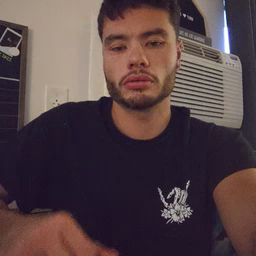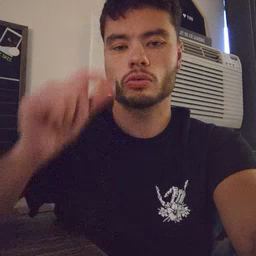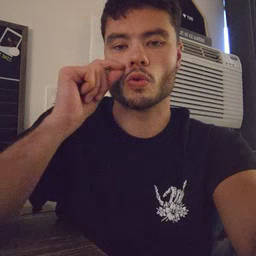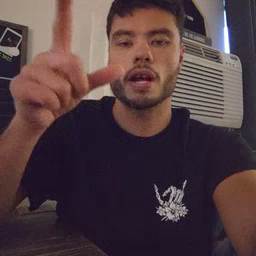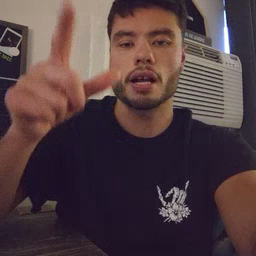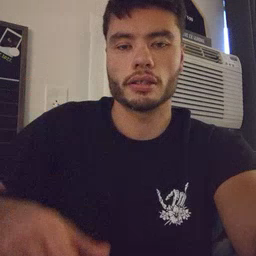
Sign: wake